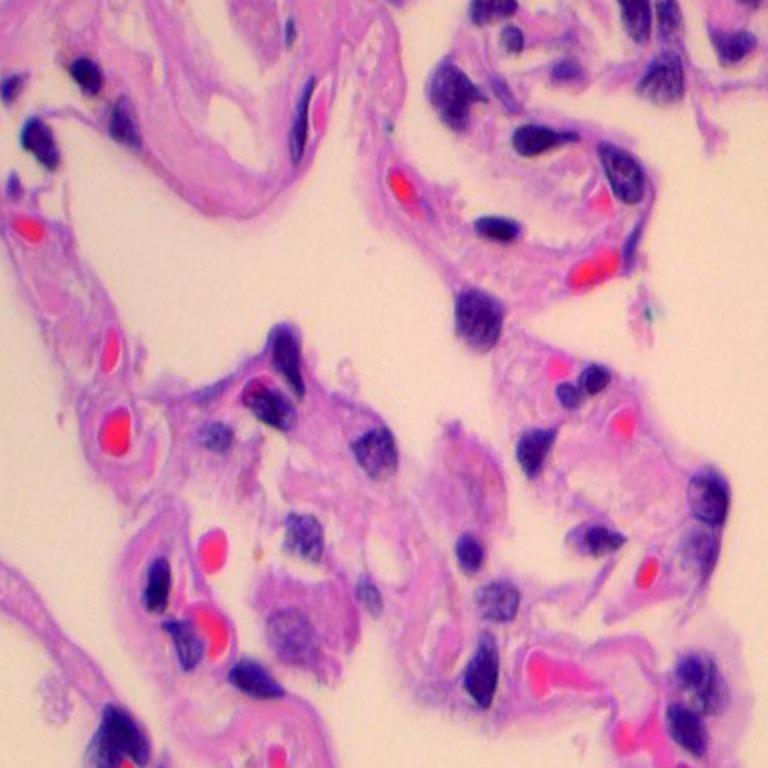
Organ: lung
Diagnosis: benign